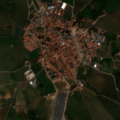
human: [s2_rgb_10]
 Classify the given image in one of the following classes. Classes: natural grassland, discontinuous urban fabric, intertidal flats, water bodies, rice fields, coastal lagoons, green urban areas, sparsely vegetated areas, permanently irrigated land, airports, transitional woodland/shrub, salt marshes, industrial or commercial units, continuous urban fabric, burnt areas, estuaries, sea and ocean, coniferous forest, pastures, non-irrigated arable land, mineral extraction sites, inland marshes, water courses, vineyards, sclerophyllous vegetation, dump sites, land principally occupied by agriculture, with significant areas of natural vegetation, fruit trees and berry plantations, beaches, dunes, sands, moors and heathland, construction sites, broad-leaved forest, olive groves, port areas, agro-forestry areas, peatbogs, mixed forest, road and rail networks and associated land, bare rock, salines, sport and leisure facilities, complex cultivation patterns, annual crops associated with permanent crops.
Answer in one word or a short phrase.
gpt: continuous urban fabric, non-irrigated arable land, olive groves, pastures, annual crops associated with permanent crops, transitional woodland/shrub